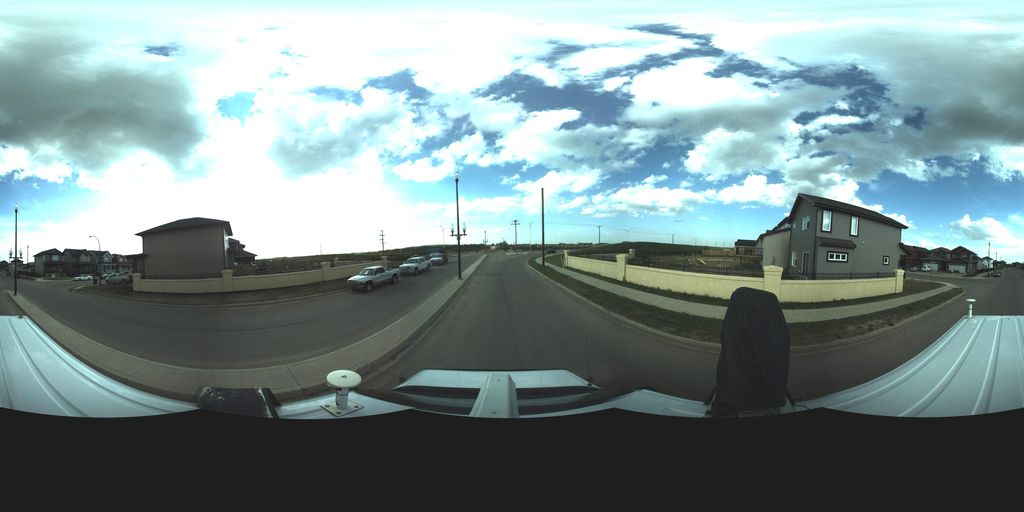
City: saskatoon